Question: # video.html
'''
<!DOCTYPE html>
<html>
<head>
<link rel="stylesheet" type="text/css" href="style.css">
</head>
<body>
<div class="headerBar">
<div class="searchForm">
<form id="search" action="" method="get" target="_blank">
<input id="vb_yt_search-term" name="search_query" type="text" maxlength="128" />
<select name="search_type">
<option value="sAll">All</option>
</select>
<input type="submit" value="Search" />
</form>
</div>
</div>
</body>
</html>
'''
# style.css
'''
.headerBar {
background-color: #f1f1f1;
width: 100%;
height: 44px;
border: 0px;
padding:0px;
margin:0px;
position:fixed;
top:0;
left:0;
}
.searchForm {
text-align: center;
border: 0px;
width: 100%;
vertical-align: middle;
position: relative;
}
'''
# Code:
<URL>
## Question 1:
How can I vertically center the form (TextBox, ComboBox, and Button) in the headerBar using CSS? I want to stick with '<div>' instead of '<table>' if at all possible. I want it to be centered dynamically, so that if the page is re-sized, it will re-center... basically it can't be hard coded in with px.
## Question 2:
How can I add more elements, once again using the '<div>' tags so that the items will not be centered, but approximately 1/4 and 3/4 respectively. To give you an example, the top bar in the image is YouTube.com. The Second, is my code. I would like to place objects where the YouTube logo is.

## Question 3: (bonus)
This is not important, only an extra. In the picture shown above, is it possible to get the exact search bar and search button onto my form, but allow it to have what ever functionality I want?
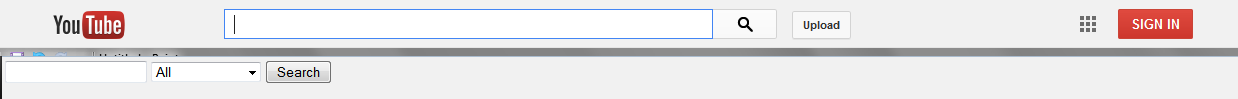
Answer: Question #1:
> Remove height from 'div.headerBar', this way it will size up with the inputs.
If you want a height, then don't use height. Use line-height:
'''
div.headerBar { line-height: 44px; }
'''
Question #2:
'''
<div class="wrap">
<div class="left"></div>
<div class="mid"></div>
<div class="right"></div>
<div class="clear" />
</div>
.wrap { width: 100%; }
.left { float: left; width: 25%; }
.mid { float:left; width: 50%; }
.right { float:left; width: 24%; }
.clear { clear: both; }
'''
Check fiddle: <URL>
Updated fiddle: <URL>
Now this is closer to what you want. Just play around with the styles to get it just the way you want.